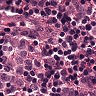
Metastatic tissue present: yes